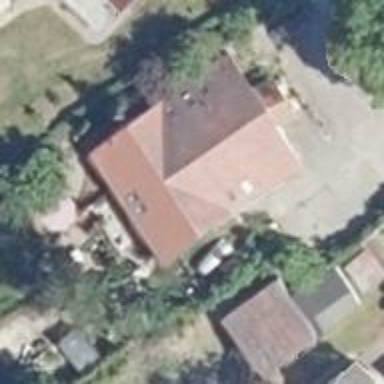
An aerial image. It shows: Building.